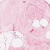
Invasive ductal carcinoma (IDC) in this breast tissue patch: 0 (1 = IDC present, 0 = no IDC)